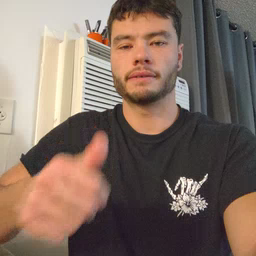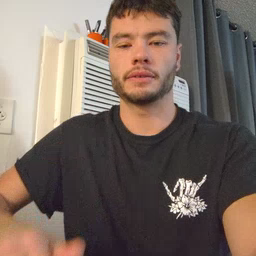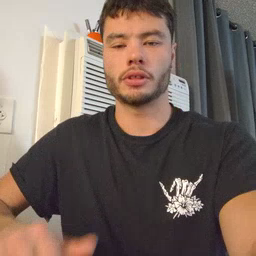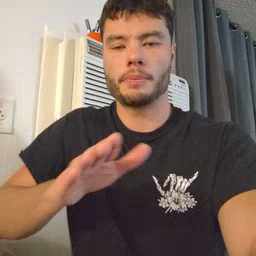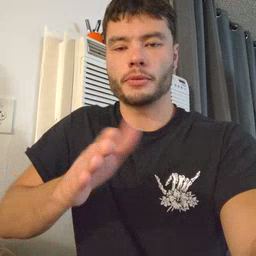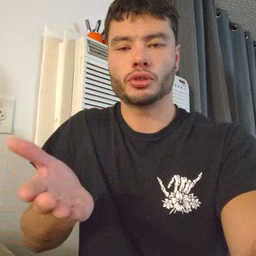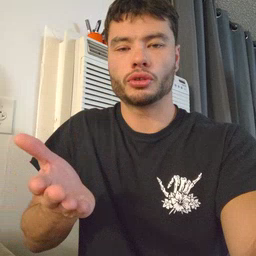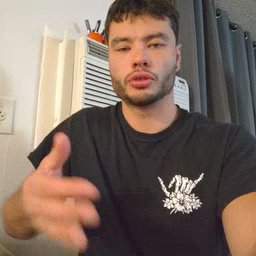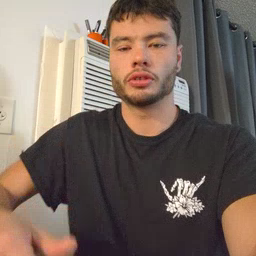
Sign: book